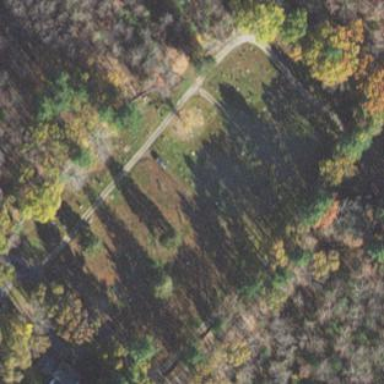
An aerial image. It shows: Cemetery that holds historical significance.